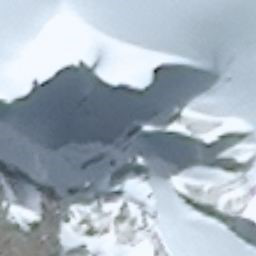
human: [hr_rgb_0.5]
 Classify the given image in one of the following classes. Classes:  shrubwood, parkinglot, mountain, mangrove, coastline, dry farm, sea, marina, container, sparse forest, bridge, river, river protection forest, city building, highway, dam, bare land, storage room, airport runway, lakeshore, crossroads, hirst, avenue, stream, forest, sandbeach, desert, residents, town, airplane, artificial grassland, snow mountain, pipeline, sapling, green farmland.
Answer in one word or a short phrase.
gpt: snow mountain